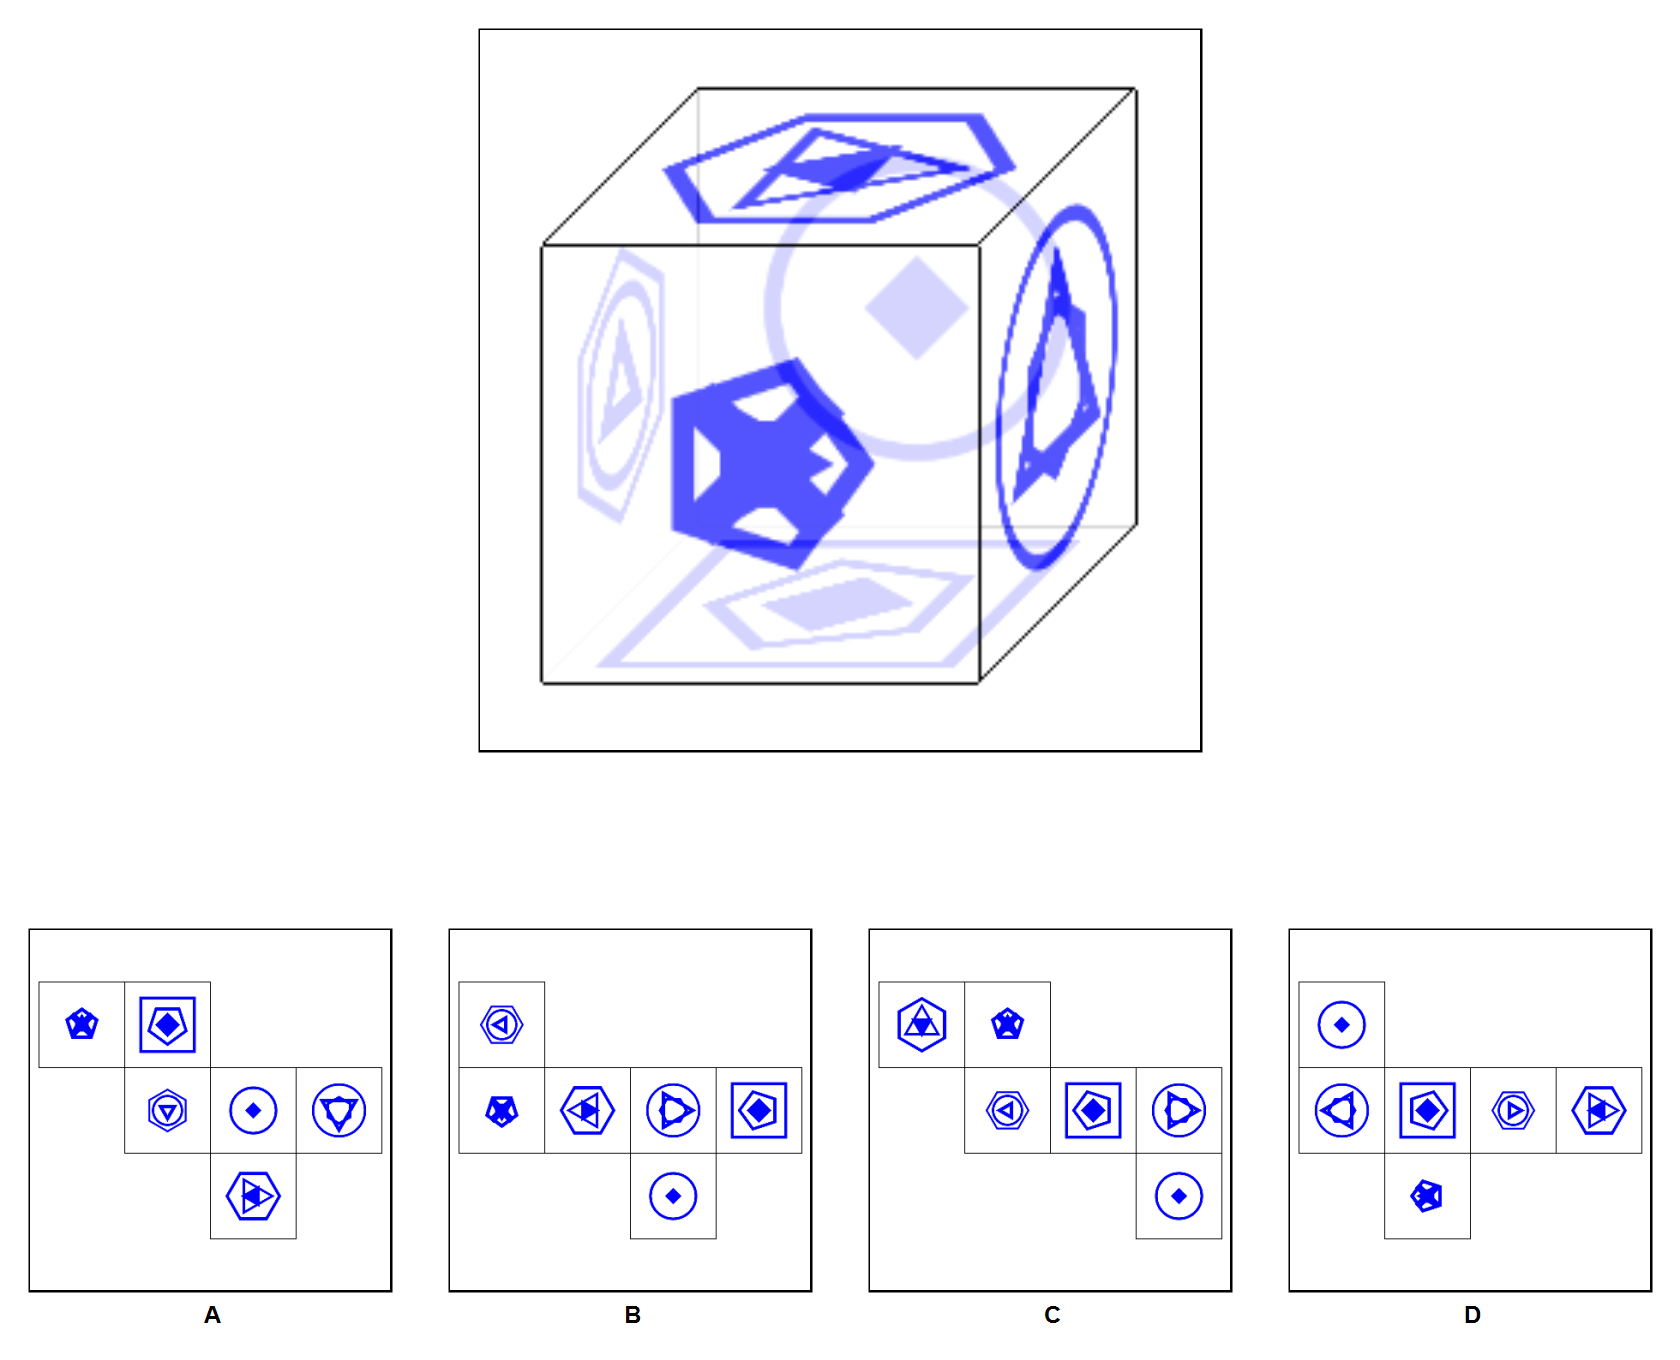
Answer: B